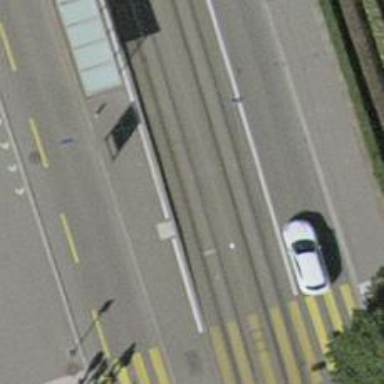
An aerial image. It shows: Tram stop with public transport stop position.